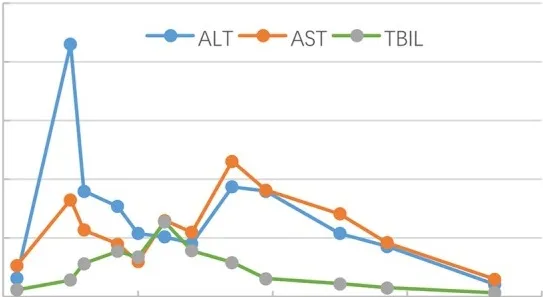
Changes in alanine aminotransferase(ALT), aspartate aminotransferase(AST), and total bilirubin(TBIL) during the clinical course of DRESS.
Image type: chart (chart)